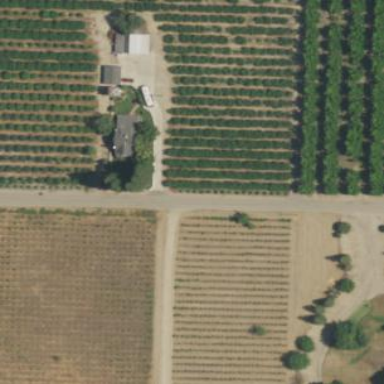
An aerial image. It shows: Orchard.